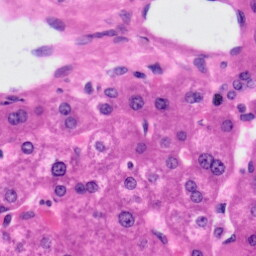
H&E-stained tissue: Liver